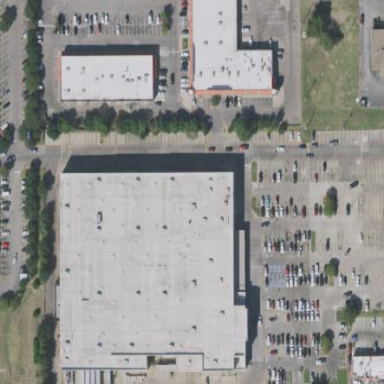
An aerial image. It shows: Retail building that houses wholesale shop.